Question: I am displaying a video to my 'UIWebView' from an online Database as:
'''
//-------- Creating webview --------//
UIWebView *webview=[[UIWebView alloc]initWithFrame:CGRectMake(10, 145, 300,190)];
webview.scalesPageToFit = YES;
webview.backgroundColor = [UIColor redColor];
webview.opaque = NO;
[self.view addSubview:webview];
//-------- Loading Video --------//
NSURL *fileURL = [NSURL URLWithString:
[NSString stringWithFormat:@"http://mysite.org/myProject/sample.php?name=123746"]];
NSURL *nsurl=fileURL;
[webview loadRequest:nsrequest];
'''
It is working great. But the video looks like below:

Anyone please help. thanks.
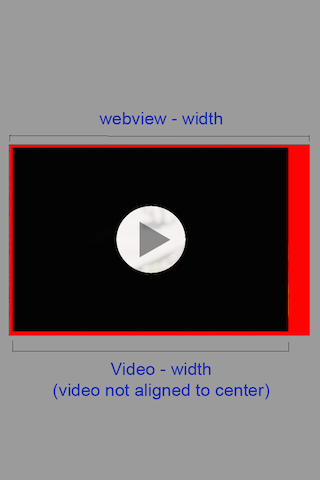
Answer: as I was not able to find any good inbuilt solution using Xcode, I have solved the issue with the help of 'backend' and 'HTML iframes'. I've saved the exact url in a data base and using HTML '<iframe>', I loaded the video in the webview with tag to the iframes.